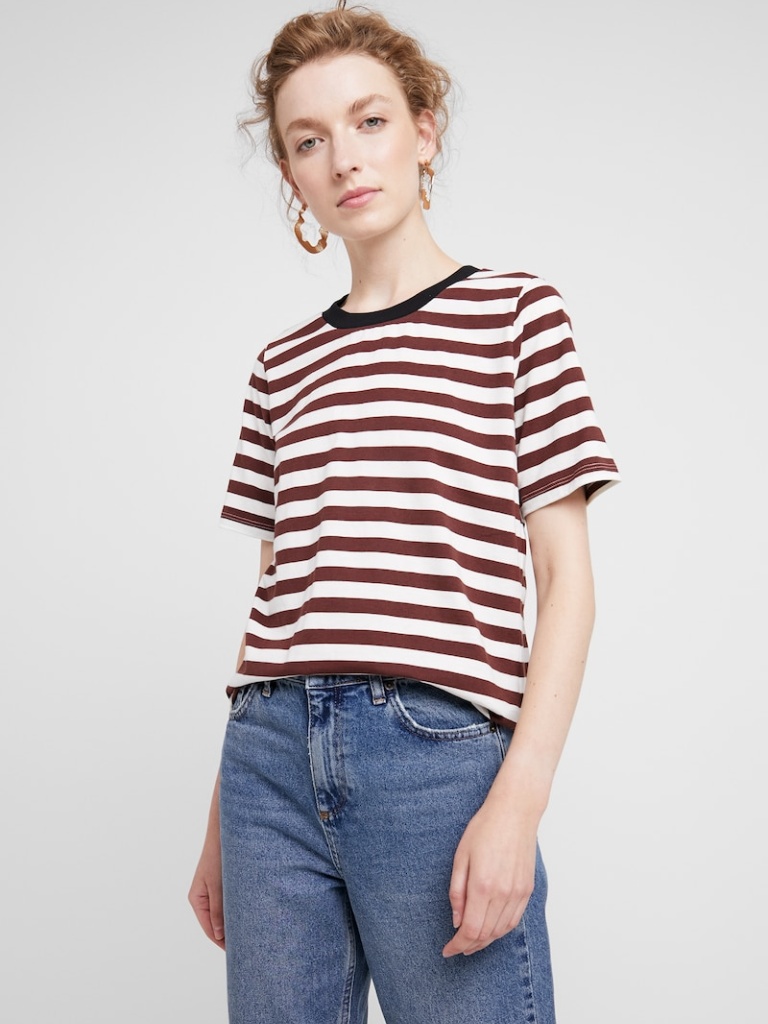
cotton relaxed short sleeve hip length Untucked crew t-shirt